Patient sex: M
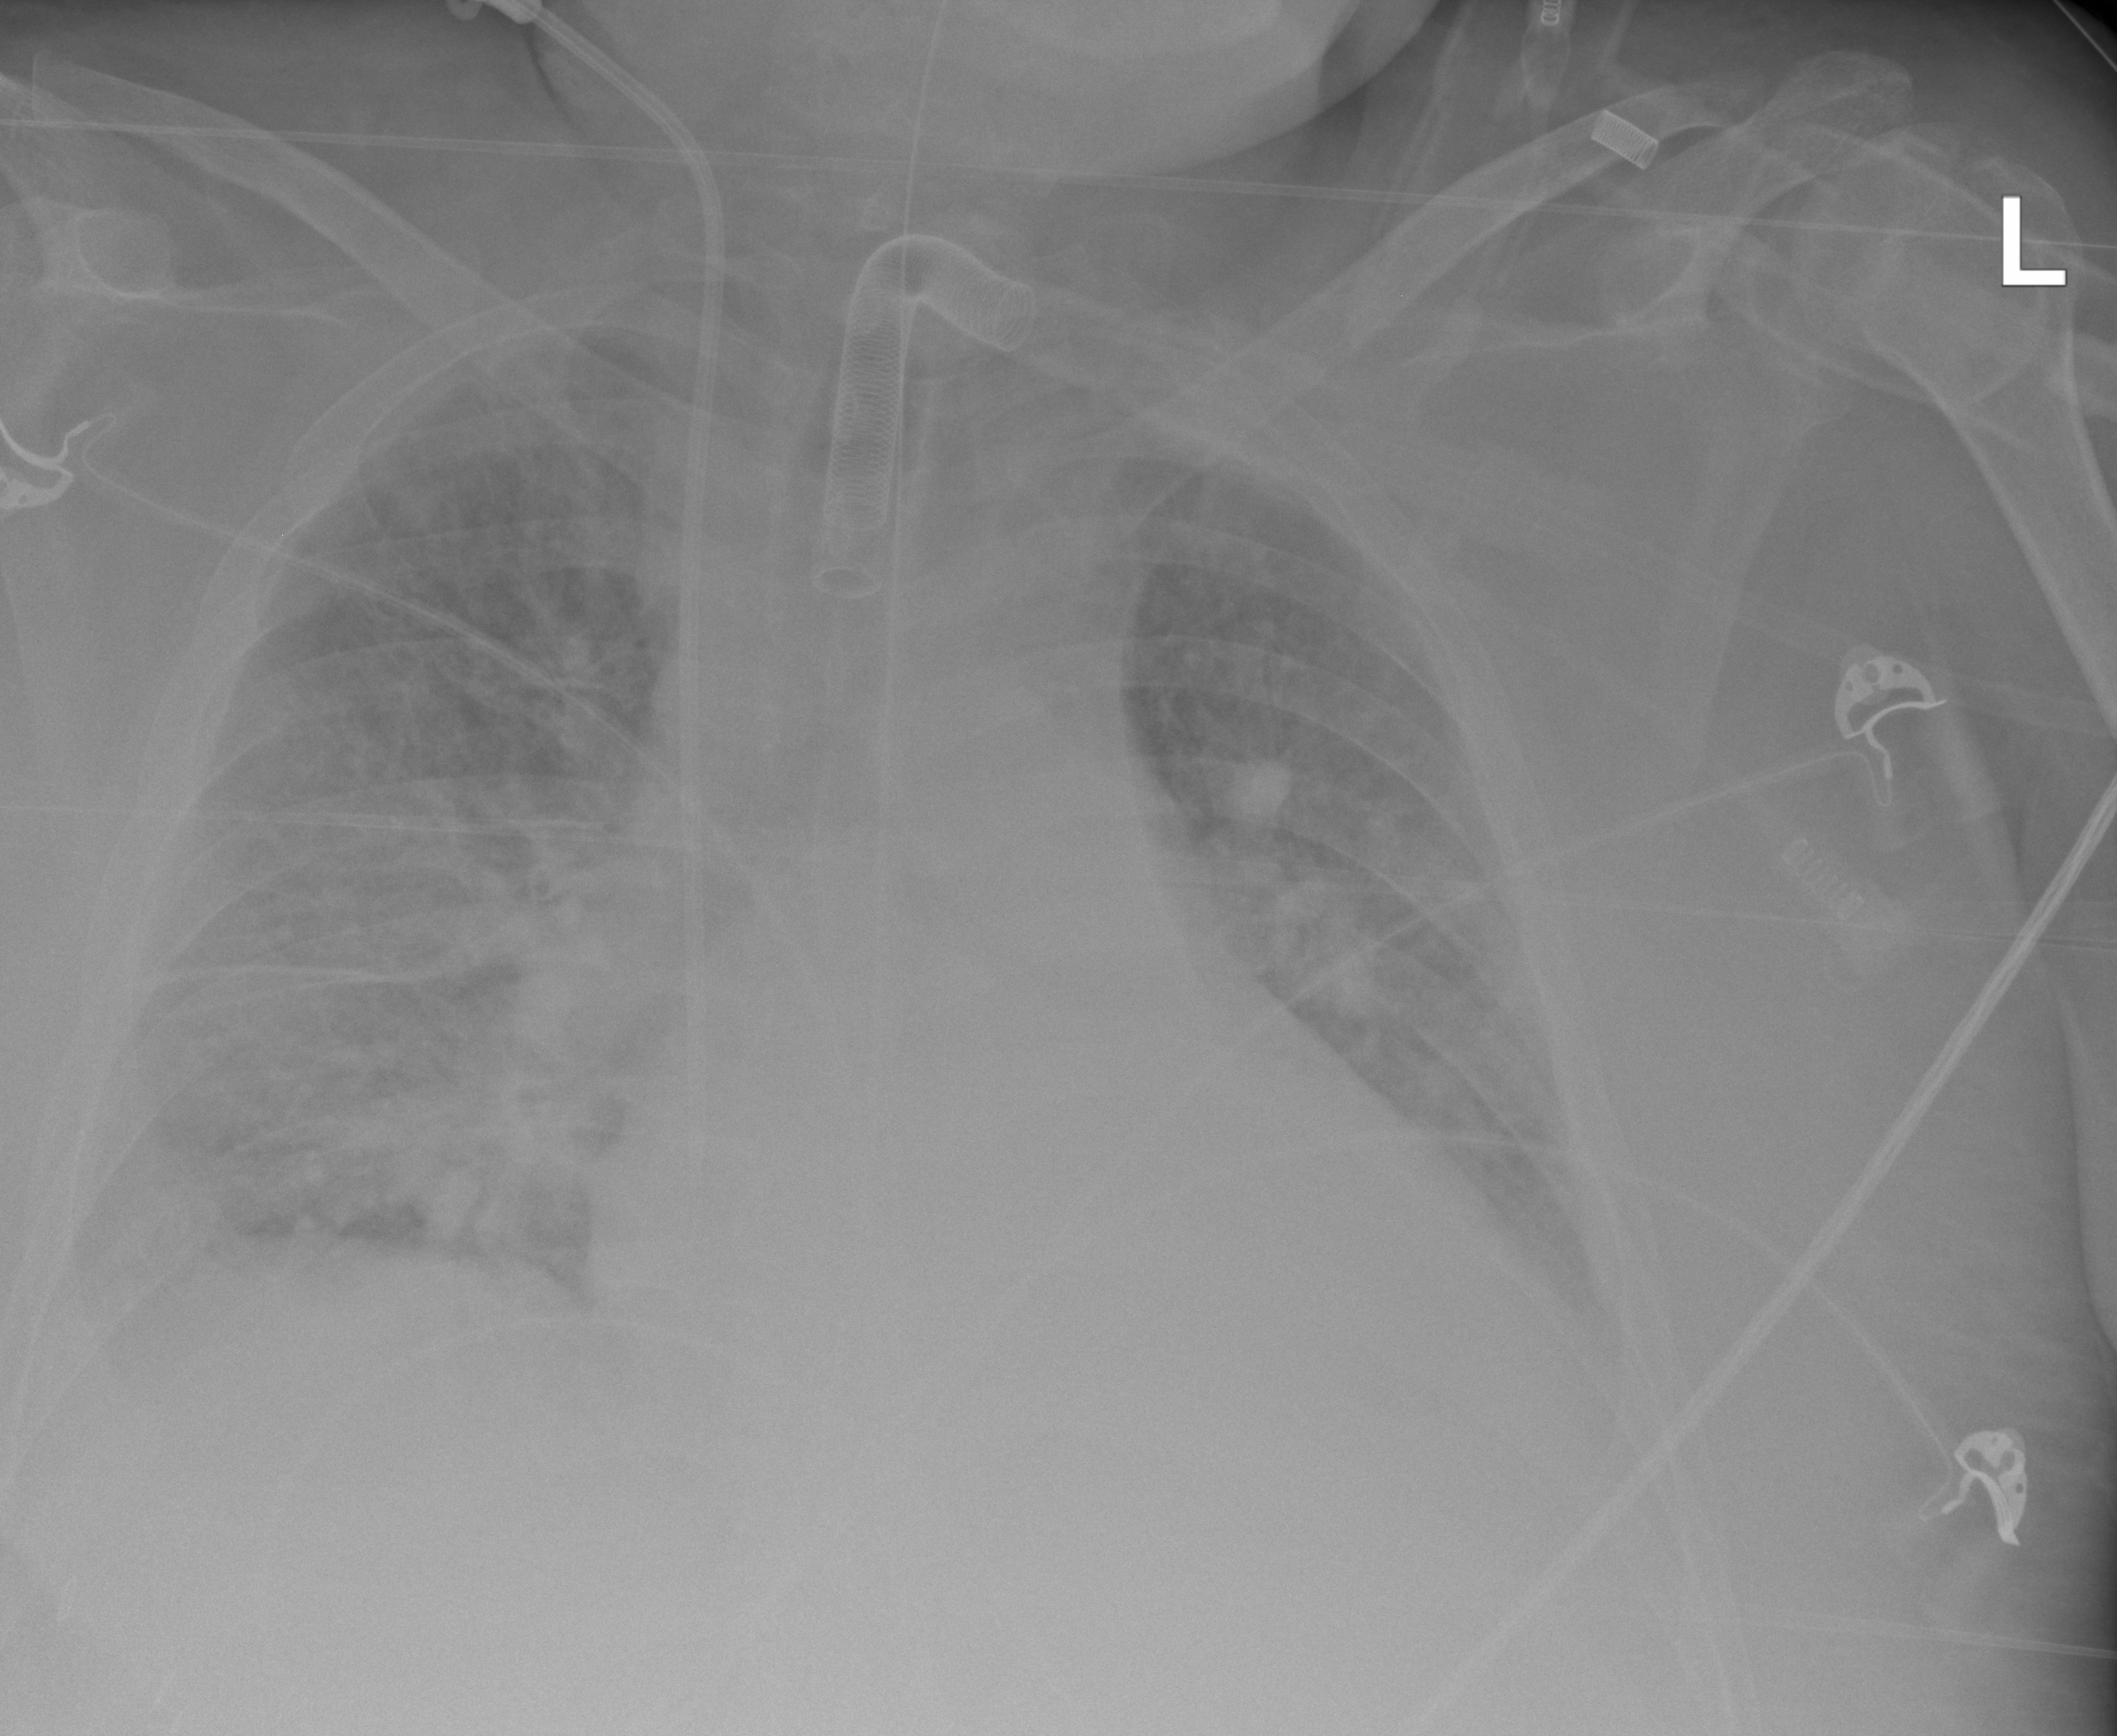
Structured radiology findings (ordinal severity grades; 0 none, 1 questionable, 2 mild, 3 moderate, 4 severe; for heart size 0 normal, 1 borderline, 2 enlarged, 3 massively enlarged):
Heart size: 0
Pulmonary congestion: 0
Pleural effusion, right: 1
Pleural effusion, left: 0
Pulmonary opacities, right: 2
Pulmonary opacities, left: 0
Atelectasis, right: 2
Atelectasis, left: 0